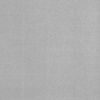
Label: dusty